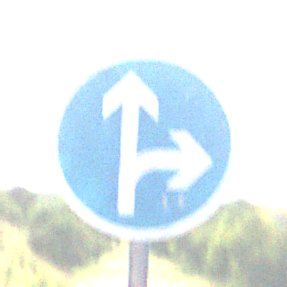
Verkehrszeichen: VorgeschriebeneFahrtrichtungGeradeausOderRechts
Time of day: MorningAfternoon
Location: Outdoor (RoadRail)
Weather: PartlyCloudy
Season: NotSpecified
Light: Natural